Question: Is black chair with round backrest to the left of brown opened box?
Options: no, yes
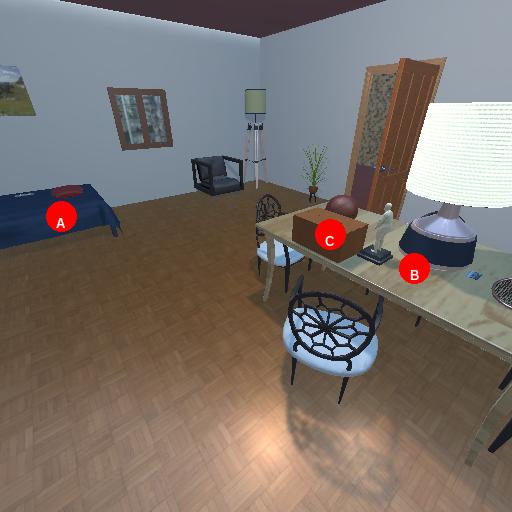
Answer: no